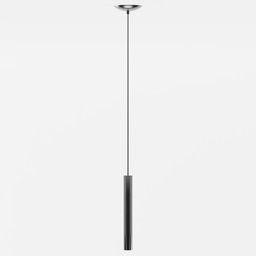
Label: lighting